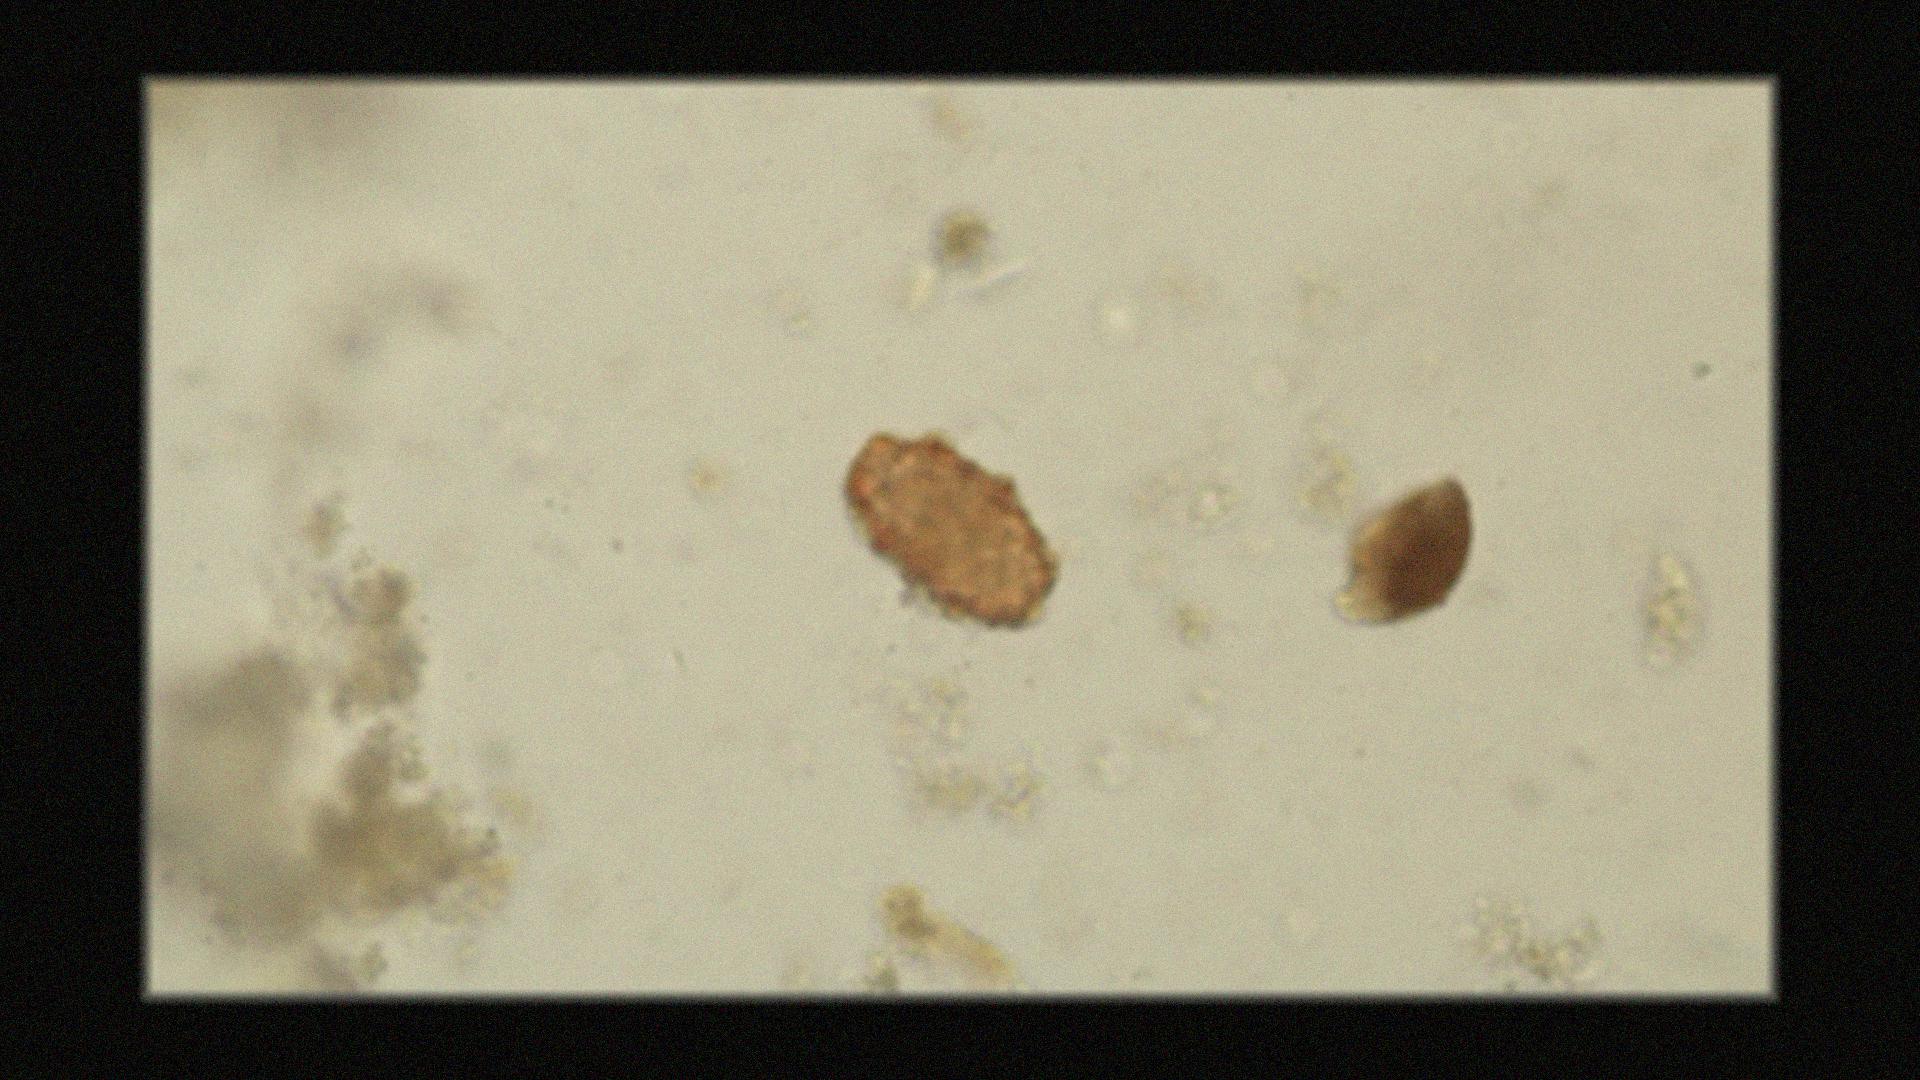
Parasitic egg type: Ascaris lumbricoides